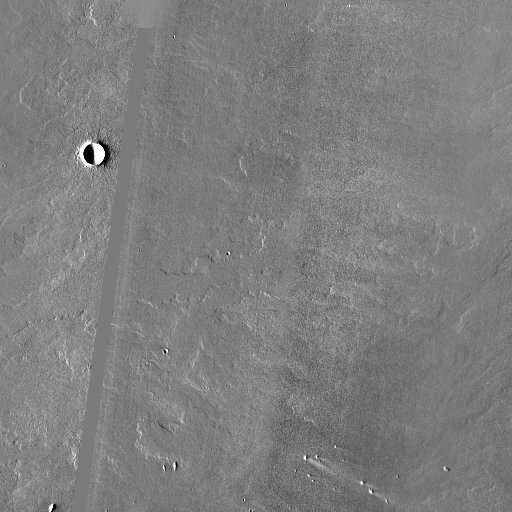
Crater classes present: Background, Other